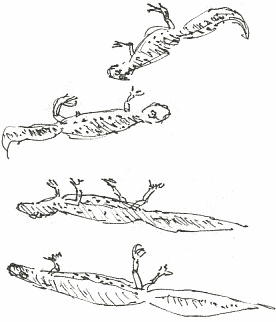
Label: common newt, Triturus vulgaris